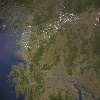
Label: land